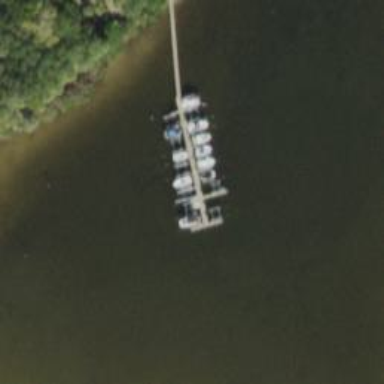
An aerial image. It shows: Man-made pier.